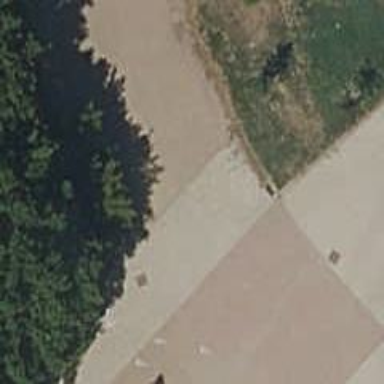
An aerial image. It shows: Pedestrian road with paving stones.